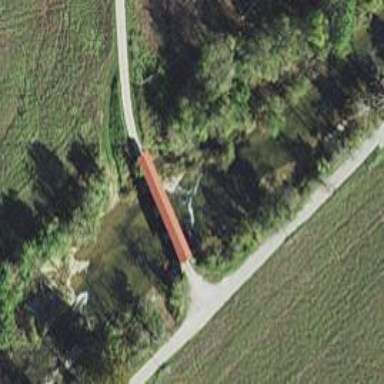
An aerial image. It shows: Covered bridge on residential road.